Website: crate-barrel
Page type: address-validator
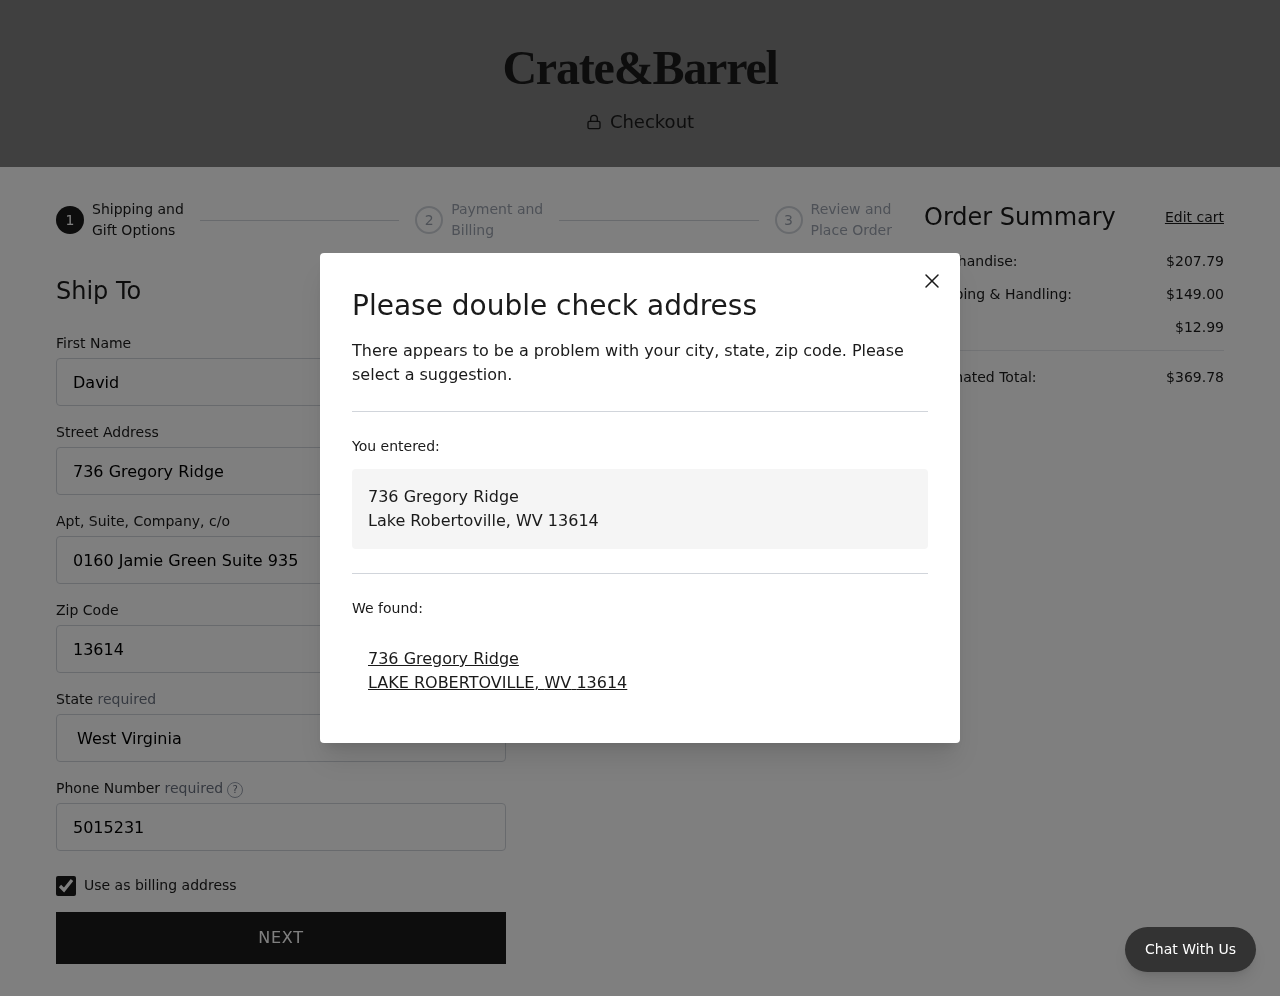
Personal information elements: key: PII_CITY
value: Lake Robertoville
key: PII_CITY
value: LAKE ROBERTOVILLE
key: PII_FIRSTNAME
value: David
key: PII_PHONE
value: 5015231340
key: PII_POSTCODE
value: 13614
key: PII_STATE
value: West Virginia
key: PII_STATE_ABBR
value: WV
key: PII_STREET
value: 736 Gregory Ridge
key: PII_STREET2
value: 0160 Jamie Green Suite 935
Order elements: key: ORDER_SUBTOTAL
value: $207.79
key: ORDER_SHIPPING_COST
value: $149.00
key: ORDER_TAX
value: $12.99
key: ORDER_TOTAL
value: $369.78